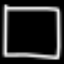
Label: square